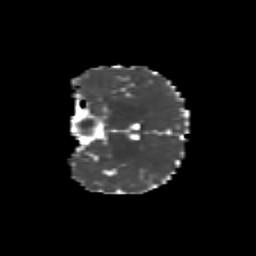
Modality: MD
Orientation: coronal
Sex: female
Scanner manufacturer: siemens
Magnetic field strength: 3 T
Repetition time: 5 s
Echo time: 0.071 s